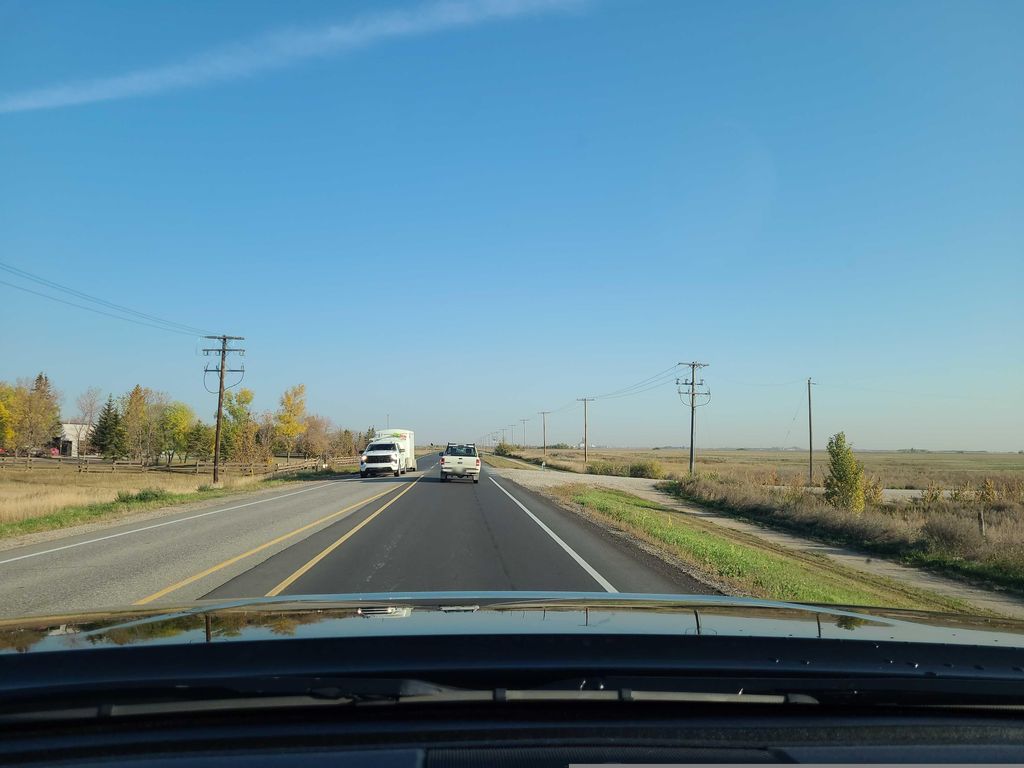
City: saskatoon